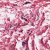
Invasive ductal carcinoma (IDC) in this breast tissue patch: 0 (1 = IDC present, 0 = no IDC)